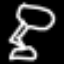
Label: frog